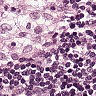
Metastatic tissue present: no